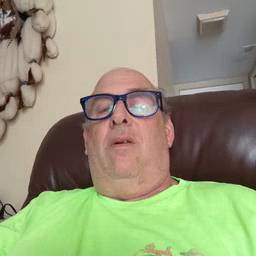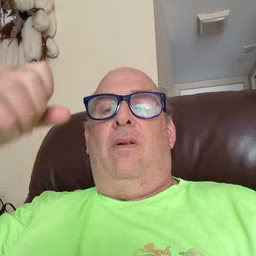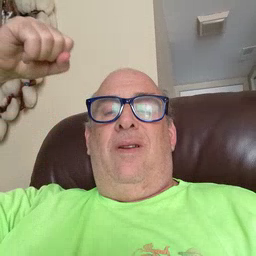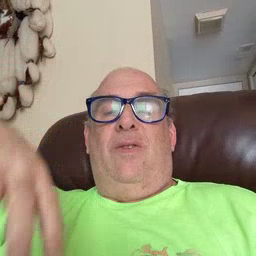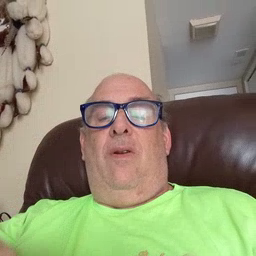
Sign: shower